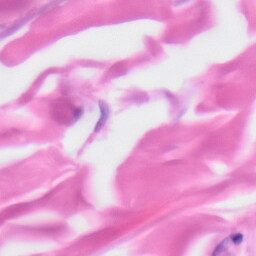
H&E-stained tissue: Skin